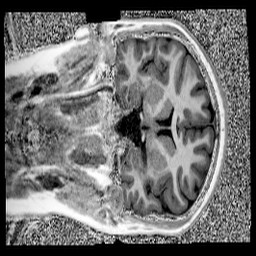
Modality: UNIT1
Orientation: coronal
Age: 10
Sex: female
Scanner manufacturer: siemens
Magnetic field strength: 3 T
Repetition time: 4 s
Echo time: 0.00303 s